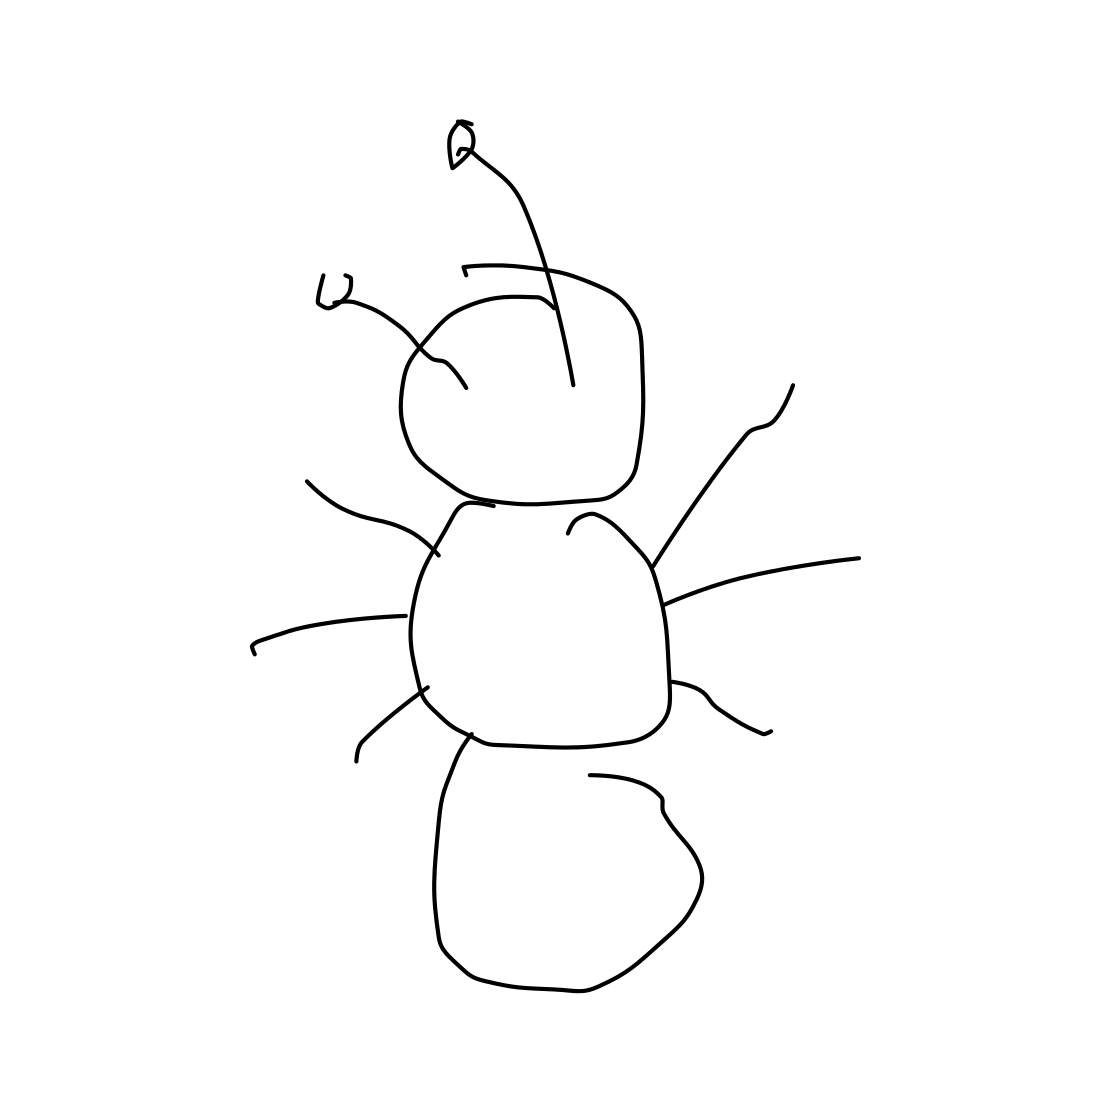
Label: ant